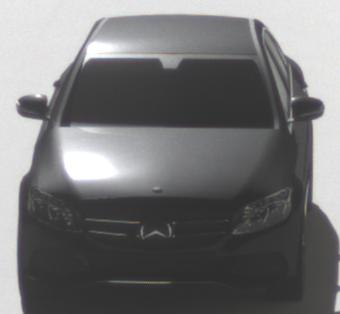
Make: Mercedes-Benz
Model: C 160
Detailed model: C-Class (205) Limousine
Model produced from: 2015/04
Model produced until: 2018/04
Doors: 4
Color: black
Road condition: dry road
Daytime: morning or afternoon
Contrast: high contrast